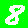
Digit: 8